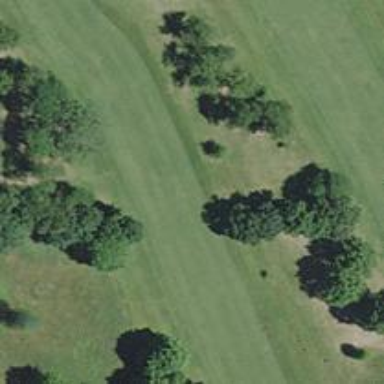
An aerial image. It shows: Golf fairway with grass surface.